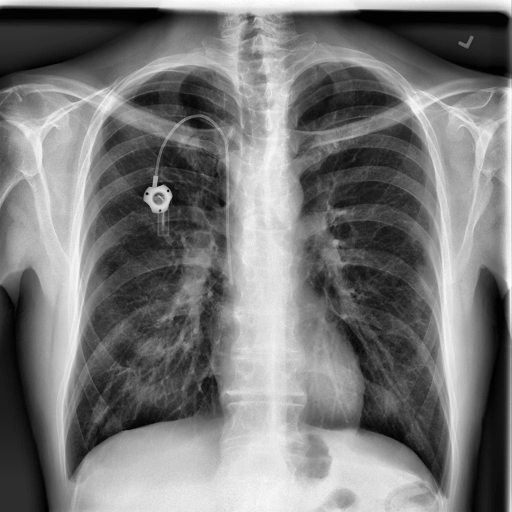
Finding: NORMAL